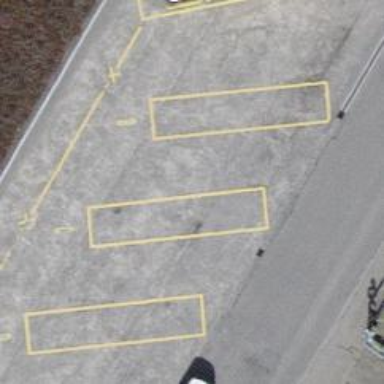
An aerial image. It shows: Bus stop equipped with public transport stop position.